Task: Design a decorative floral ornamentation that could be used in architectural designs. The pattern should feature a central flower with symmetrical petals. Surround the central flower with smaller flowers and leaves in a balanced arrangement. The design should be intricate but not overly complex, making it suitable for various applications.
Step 121:
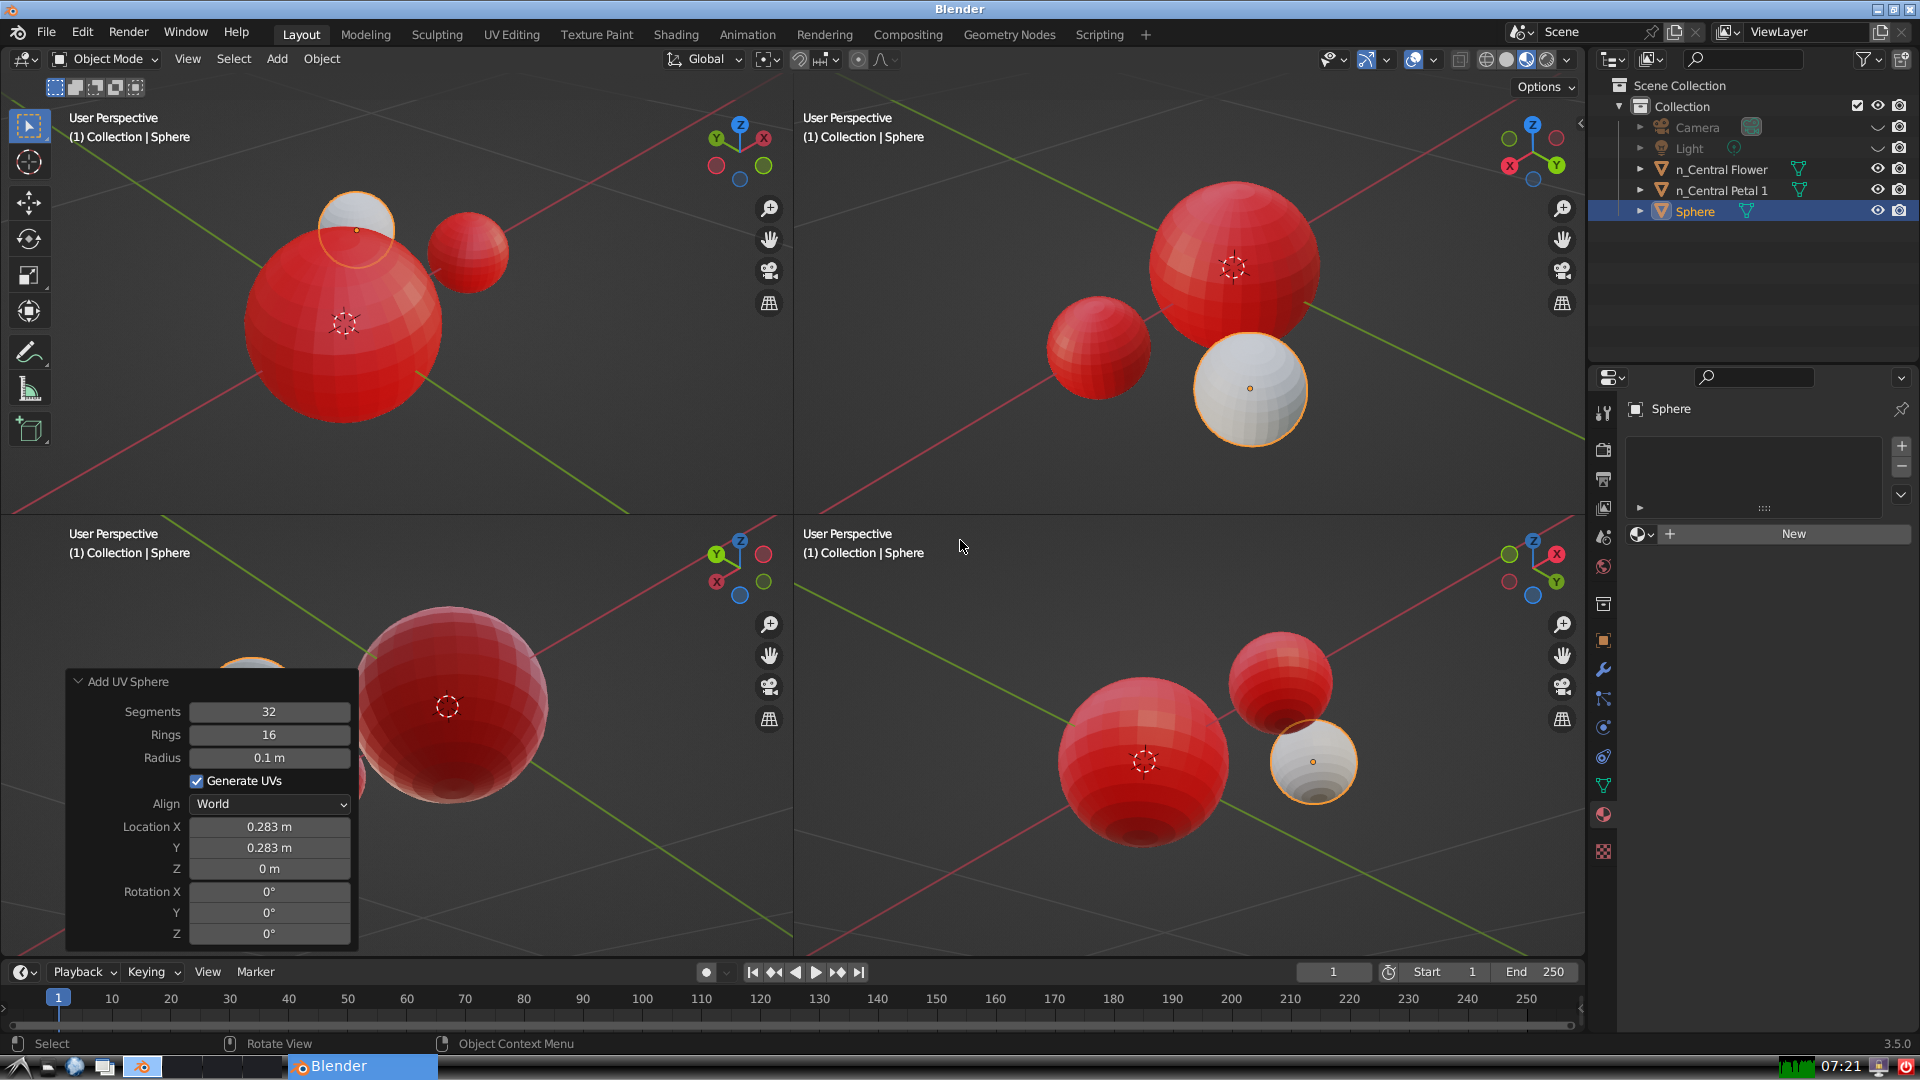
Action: {"mouse_move": [1608, 631]}